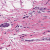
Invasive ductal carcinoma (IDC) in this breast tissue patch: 0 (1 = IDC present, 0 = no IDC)